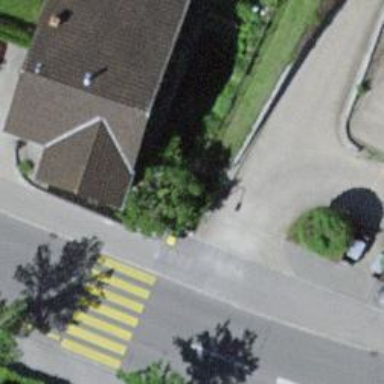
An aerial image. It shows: Post box is visible.